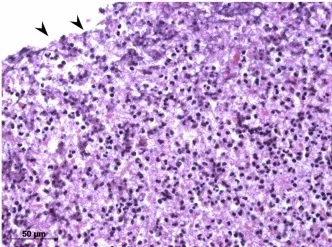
Histopathological findings. . (b, c) Hematoma component (black arrow) and numerous lymphocytes (black arrowhead) were found in the mesenteric cavity. There were no findings of mesenteric aneurysm and arterial sclerotic change. We diagnosed that a hematoma and an abscess coexisted within the mesenteric cavity. Hematoxylin-eosin stain, original magnification x100;. Hematoxylin-eosin stain, original magnification x400).
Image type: pathology (h&e)